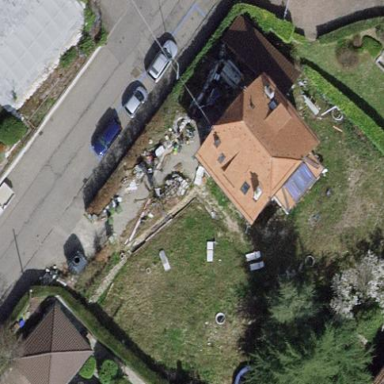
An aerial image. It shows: Garden surrounded by fence.